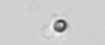
Label: nanoplankton_mix